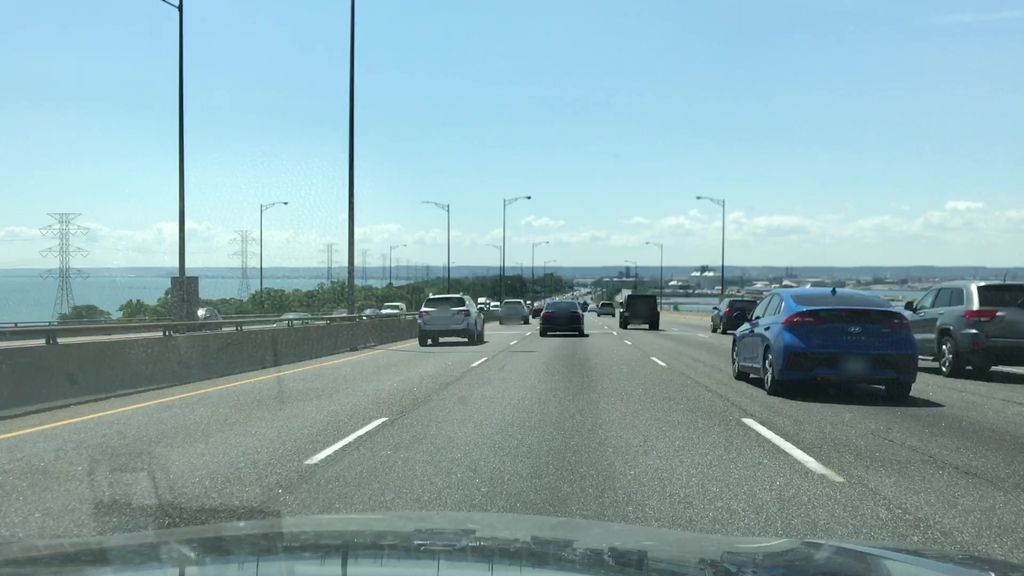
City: hamilton